Field crop: tomato
Growth stage: 1
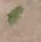
Species: solanum